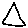
Label: triangle